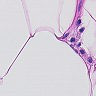
Metastatic tissue present: no